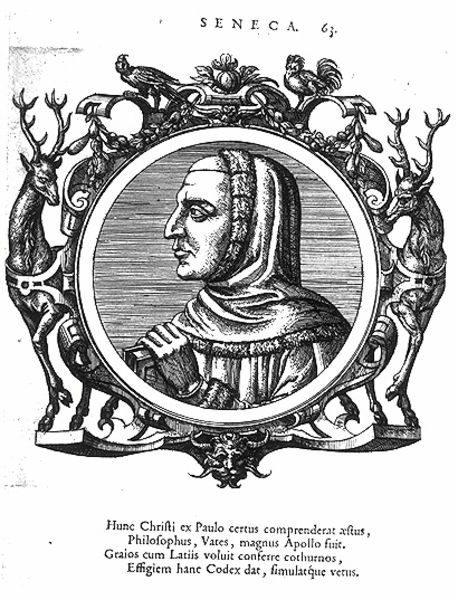
Titel: Bildnis des Seneca des Älteren oder des Jüngeren
Institution: (Seriendruck)
Schlagwörter: adler, blätter, falke, hand, kopf, mann, vogel, weiß, blume, grau, handschuh, kleid, mund, nase, ohr, profil, schwarz, stirn, blüten, tier, tiere, tuch, haube, muster, mütze, augen, falten, gesicht, kragen, pelz, rahmen, bildnis, portrait, porträt, vögel, auge, gewand, kutte, mantel, girlande, pflanze, lippen, kreis, rund, ranken, hufe, schwanz, zaumzeug, kopfbedeckung, schrift, grafik, linien, kopftuch, inschrift, glatze, dekor, ornamente, verzierung, wange, maske, philosoph, buch, medaillon, geschirr, druck, schraffur, radierung, schrafur, stich, hakennase, seite, schwarzweiß, text, buchstaben, pfau, distel, rom, schnitzerei, buchseite, girlanden, verziert, wappen, halbportrait, grimasse, voluten, hirsch, hirsche, reh, zaum, auerhähne, löwe, medaille, hahn, zeilen, zierde, emblem, geweih, kupferstich, cape, bock, grieche, gweih, kaputze, römisch, kapuze, fratze, groteske, latein, lateinisch, geweihe, hähne, vignette, lid, hackennase, codex, attribute, rollwerk, seneca, hirch, verschwörung, durer, mand, mantek, inschrif, kupfersticj, leteinisch, seneka, paulo, kaube, verbrähmt, 63, kakennase, falkennase